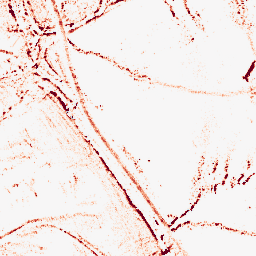
Category: morphological
Decomposition family: morphological_ellipse
Decomposition parameters: operation: opening
width: 5
height: 5
Upsampling method: lanczos
Upsampling parameters: scale: 4
Upsampling scale: 4